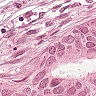
Metastatic tissue present: yes